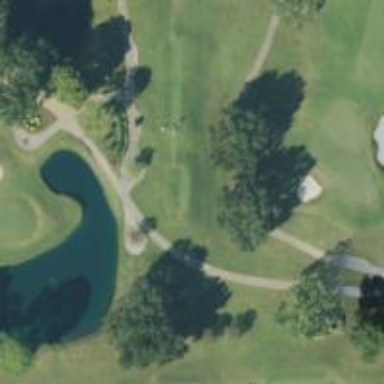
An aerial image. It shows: Path designated for golf carts.